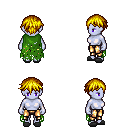
a pixel art fantasy rpg character, female body template, dark elf, purple skin, green tattered cape, gold greaves, blonde short bangs hairstyle, gray slippers, four views (front, back, left, right), 2x2 character sprite sheet, small pixel art, hard edges, no anti-aliasing